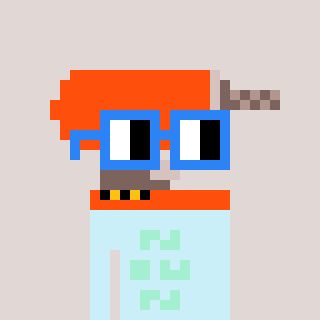
a pixel art character with square blue glasses, a drill-shaped head and a cold-colored body on a warm background